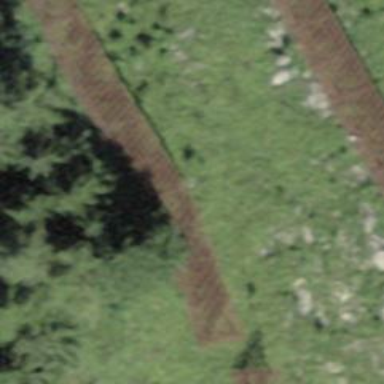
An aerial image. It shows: Structure designed for avalanche protection.